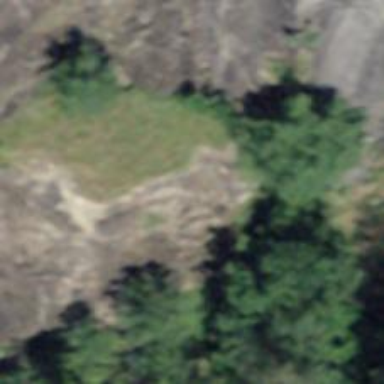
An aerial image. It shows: Natural cliff.